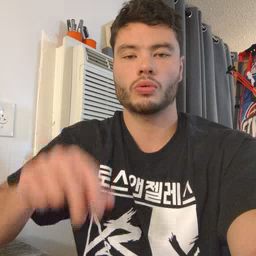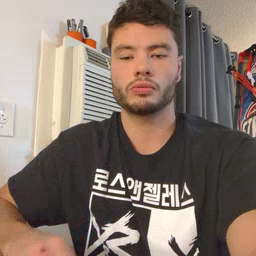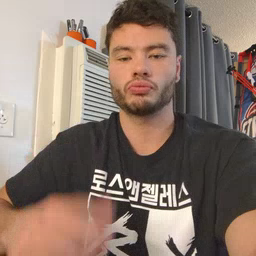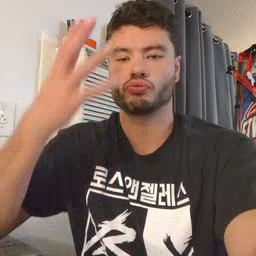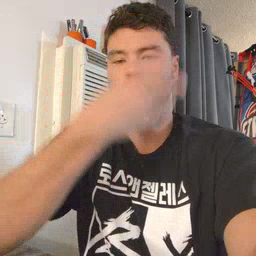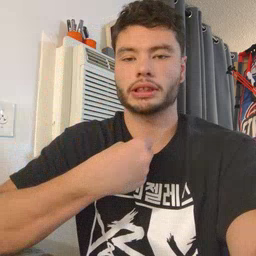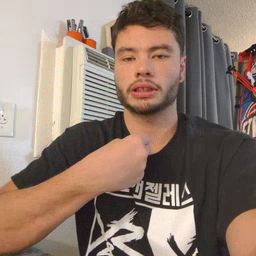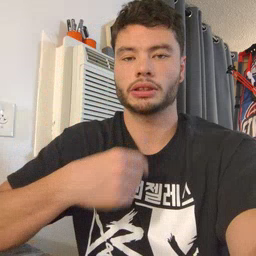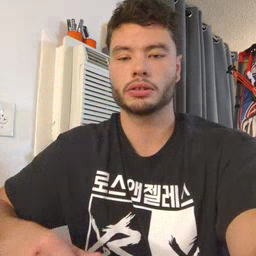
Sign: pretty